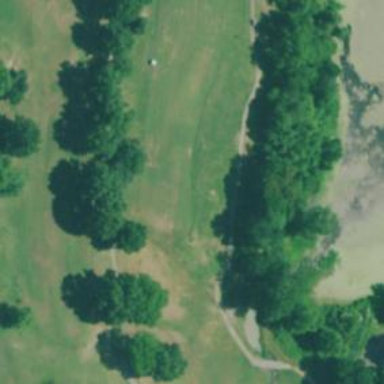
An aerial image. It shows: Rough grassy area used for golf.